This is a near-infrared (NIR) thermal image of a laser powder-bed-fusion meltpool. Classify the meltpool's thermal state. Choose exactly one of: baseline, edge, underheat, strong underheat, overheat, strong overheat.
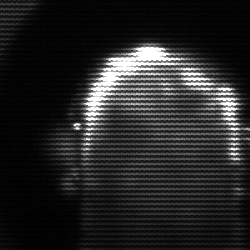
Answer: baseline